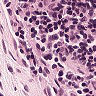
Metastatic tissue present: no